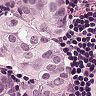
Metastatic tissue present: yes